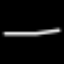
Label: line